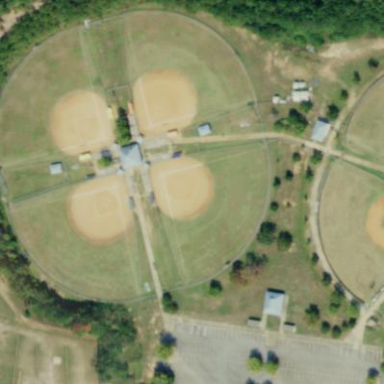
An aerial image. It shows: Baseball pitch for leisure land activities.